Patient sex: F
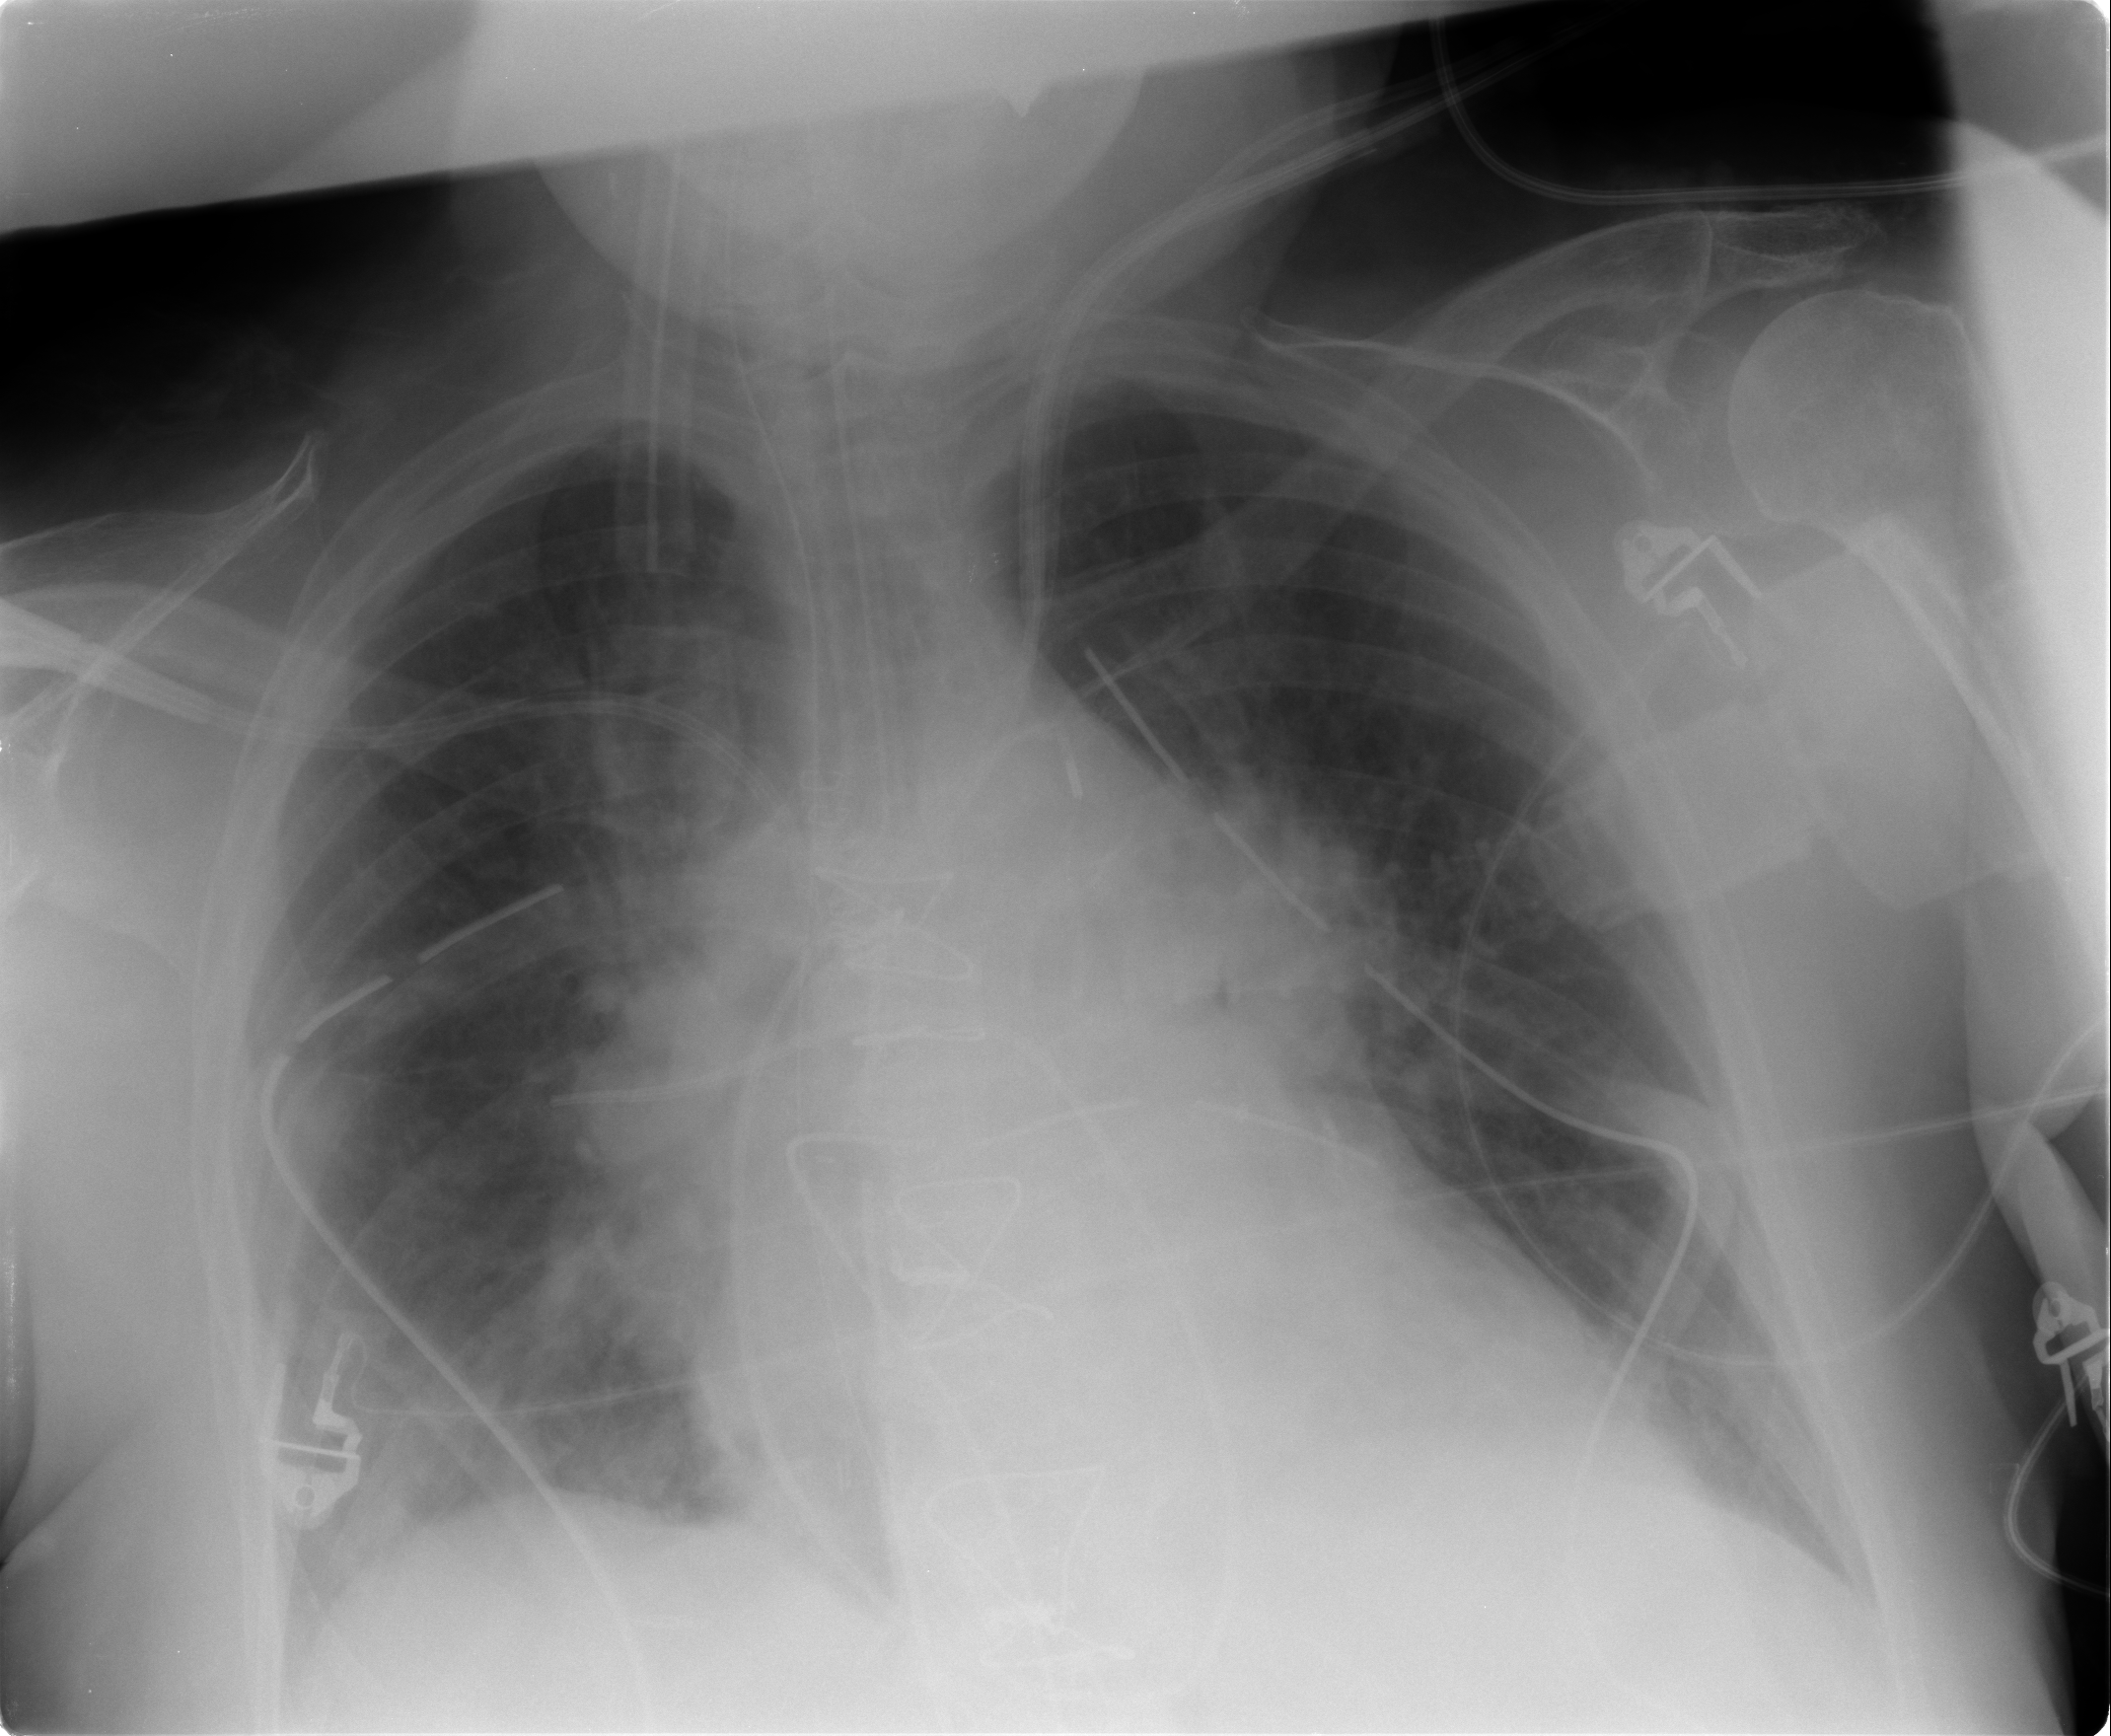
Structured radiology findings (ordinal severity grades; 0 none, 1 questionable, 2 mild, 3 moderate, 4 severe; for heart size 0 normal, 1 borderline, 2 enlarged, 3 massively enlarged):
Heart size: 2
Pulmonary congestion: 2
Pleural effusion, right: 0
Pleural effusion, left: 0
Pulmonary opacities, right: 0
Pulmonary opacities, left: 0
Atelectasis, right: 2
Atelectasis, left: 2